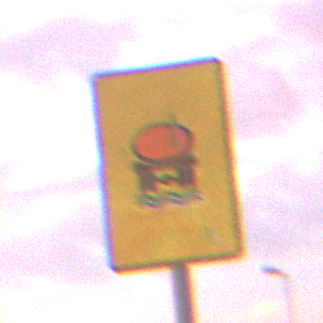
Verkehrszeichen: FahrzeugeMitWassergefaehrdenderLadungOhnePfeilsymbol
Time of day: SunriseSunset
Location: Outdoor (Urban)
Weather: PartlyCloudy
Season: NotSpecified
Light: Natural